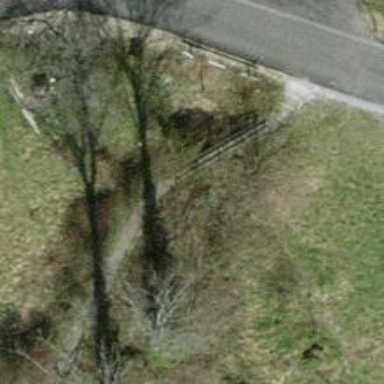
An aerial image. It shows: Path crossing bridge with excellent trail visibility.